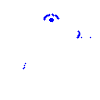
Particle: pion